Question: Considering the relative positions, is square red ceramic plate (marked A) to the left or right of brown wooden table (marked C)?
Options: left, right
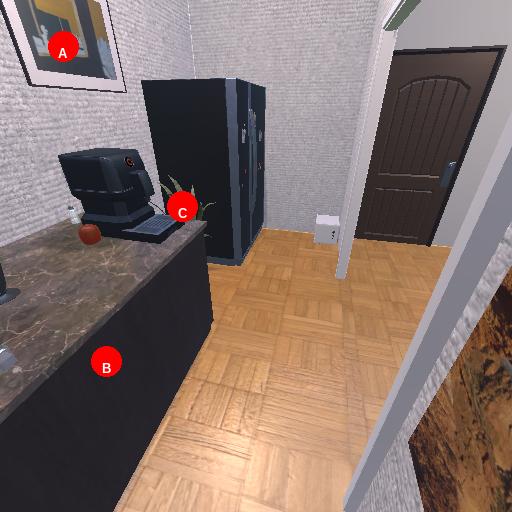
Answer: left